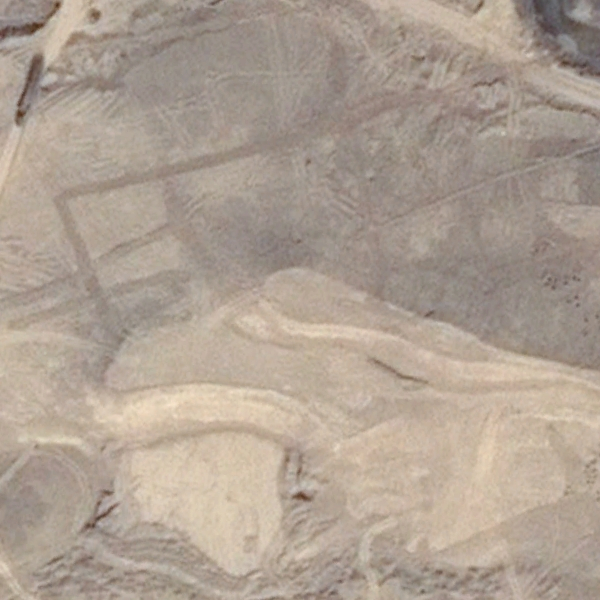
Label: BareLand